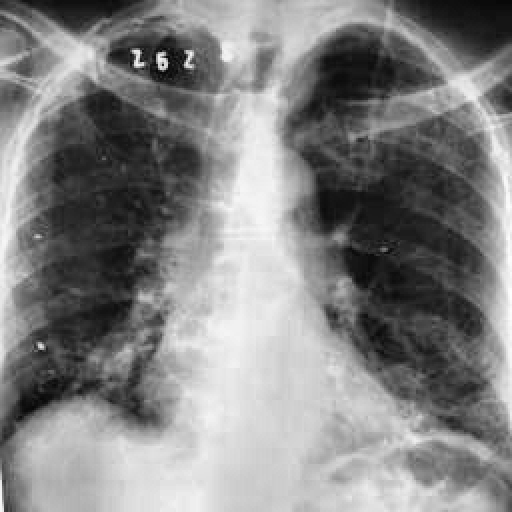
Finding: TUBERCULOSIS